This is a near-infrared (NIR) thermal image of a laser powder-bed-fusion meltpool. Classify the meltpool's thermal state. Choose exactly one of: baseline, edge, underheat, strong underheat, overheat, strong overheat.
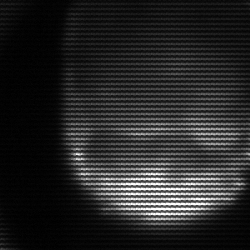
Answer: edge